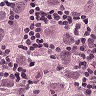
Metastatic tissue present: yes